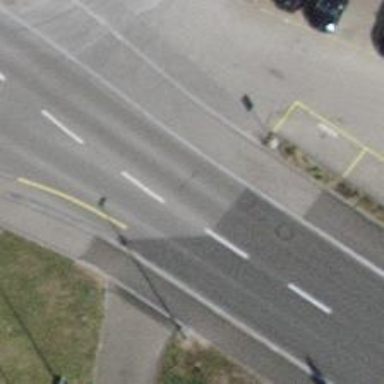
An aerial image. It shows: Asphalt cycleway.